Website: home-depot
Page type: payment
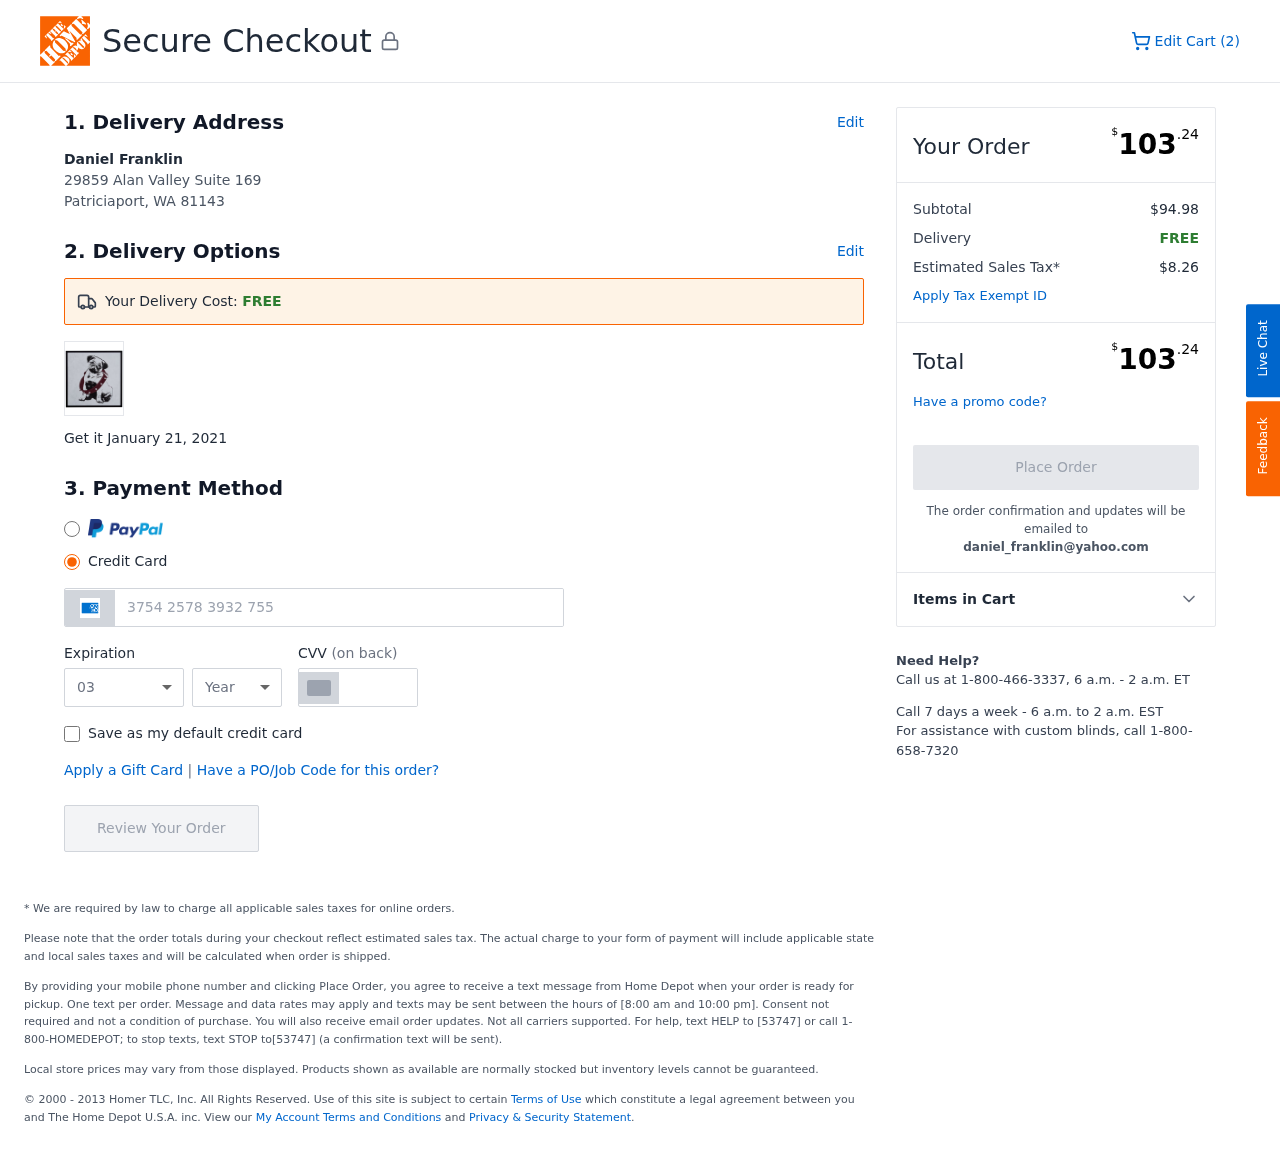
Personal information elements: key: PII_CARD_CVV
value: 8254
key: PII_CARD_EXPIRY_MONTH
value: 03
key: PII_CARD_EXPIRY_YEAR
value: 29
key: PII_CARD_NUMBER
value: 3754 2578 3932 755
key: PII_CITY_STATE_ZIP
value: Patriciaport, WA 81143
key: PII_EMAIL
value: daniel_franklin@yahoo.com
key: PII_FULLNAME
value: Daniel Franklin
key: PII_STREET
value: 29859 Alan Valley Suite 169
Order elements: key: ORDER_NUM_ITEMS
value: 2
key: ORDER_DELIVERY_DATE
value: January 21, 2021
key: ORDER_TOTAL
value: $103.24
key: ORDER_SUBTOTAL
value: $94.98
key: ORDER_SHIPPING_COST
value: FREE
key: ORDER_TAX
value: $8.26